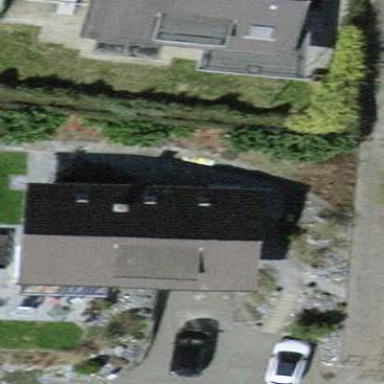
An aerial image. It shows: Detached building with gabled roof.